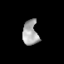
Tissue: skin
Cell type: Fibroblasts
Senescence score: 0.7492
Nuclear area (px): 380
Mean DAPI intensity: 169.276